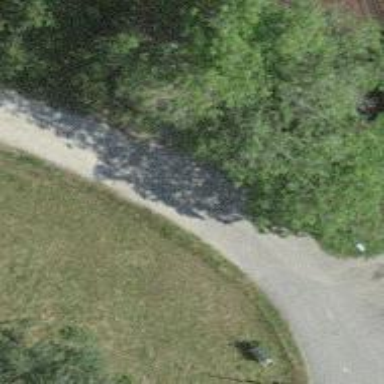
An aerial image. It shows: Unpaved road in residential area.